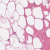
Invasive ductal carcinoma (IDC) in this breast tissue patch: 0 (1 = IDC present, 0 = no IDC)